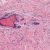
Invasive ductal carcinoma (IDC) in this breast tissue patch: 0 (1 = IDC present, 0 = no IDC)